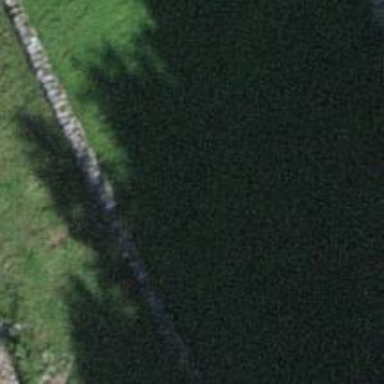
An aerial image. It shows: Wall barrier.